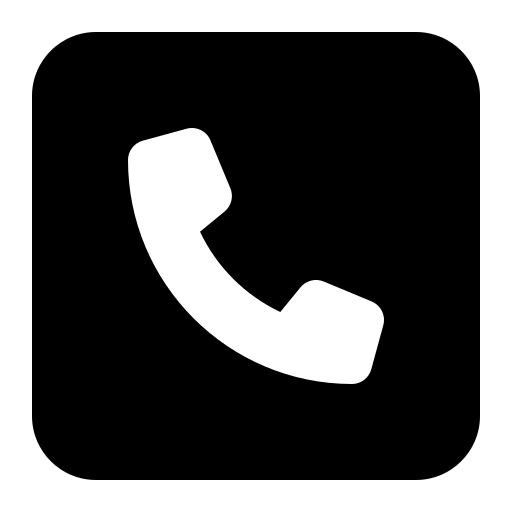
Tags: icon, FontAwesome, fa-icon, solid, square, phone